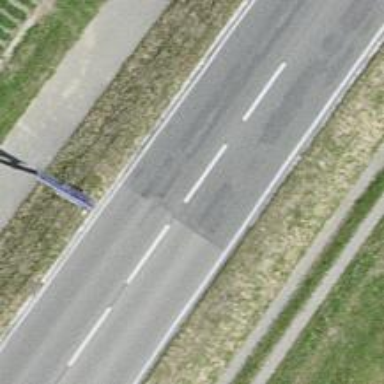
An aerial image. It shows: Asphalt road classified as primary highway.